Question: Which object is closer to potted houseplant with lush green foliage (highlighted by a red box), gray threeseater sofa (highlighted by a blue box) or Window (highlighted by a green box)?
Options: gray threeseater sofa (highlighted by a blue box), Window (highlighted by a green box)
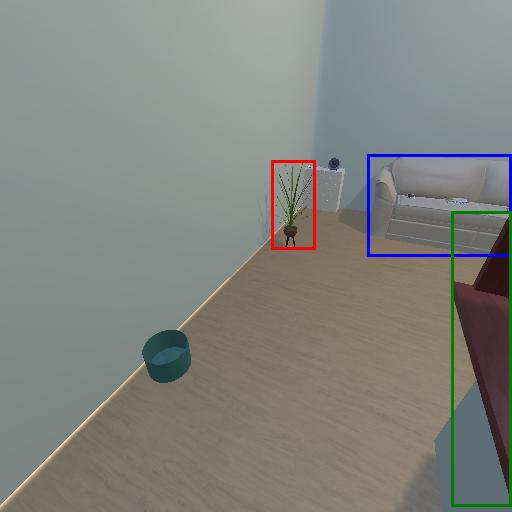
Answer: gray threeseater sofa (highlighted by a blue box)